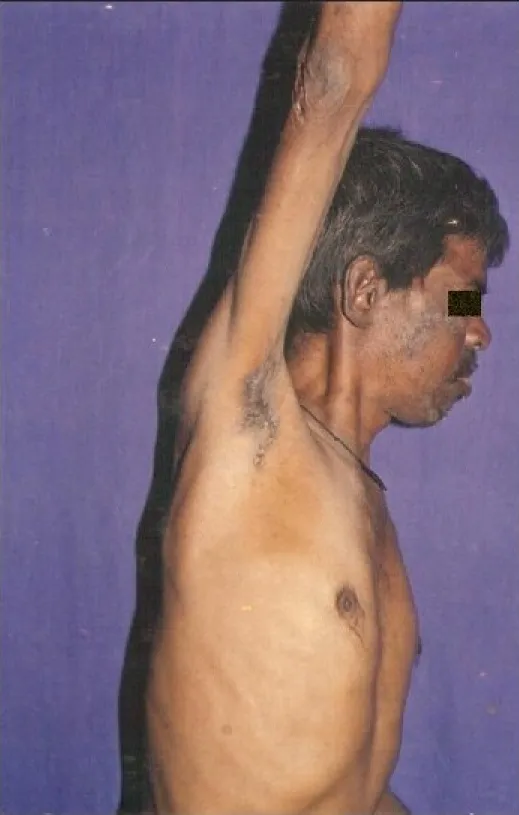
Nodules over axilla.
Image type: medical_photograph (other_medical_photograph)